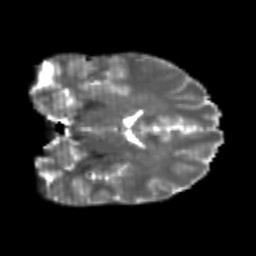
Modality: T2w
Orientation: coronal
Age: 20
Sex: male
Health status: healthy
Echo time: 0.074 s